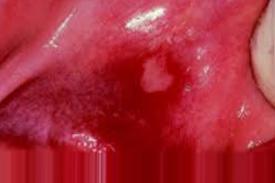
Condition: Mouth Ulcer